【题型】填空题　【知识点】平面几何　【难度】medium
如图，将平行四边形 \(ABCD\) 绕点 \(A\) 旋转到平行四边形 \(AEFG\) 的位置，其中点 \(B\)、\(C\)、\(D\) 分别落在点 \(E\)、\(F\)、\(G\) 处，且点 \(B\)、\(E\)、\(D\)、\(F\) 在一直线上. 如果点 \(E\) 恰好是对角线 \(BD\) 的中点，那么 \(\dfrac{AB}{AD}\) 的值是 \underline{\quad\quad\quad}.

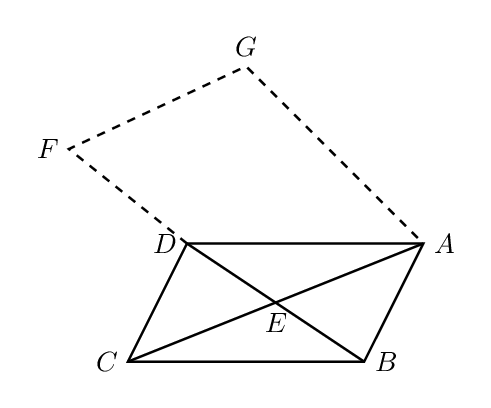
【解答】
\textbf{【答案】$\dfrac{\sqrt{2}}{2}$ / $\frac{1}{2}\sqrt{2}$}

\vspace{0.5em}

\textbf{【分析】} 本题考查旋转的性质、平行四边形的性质、等腰三角形的判定、相似三角形的判定与性质等知识，利用相似三角形的性质求解是解答的关键。

设 \(AD = 2a\)，根据平行四边形的性质和旋转性质得到 \(\angle 1 = \angle 3\)，\(AB = AE\)，利用等腰三角形的性质和三角形的外角性质得到 \(\angle AEB = \angle DAB = \angle 4\)，进而利用等角对等边可得 \(BD = AD = 2a\)，证明 \(\triangle BAE \backsim \triangle BDA\)，利用相似三角形的性质求得 \(AB = \sqrt{2}a\) 即可求解。

\vspace{0.5em}

\textbf{【详解】} 解：如图，设 \(AD = 2a\)，

\(\because\) 四边形 \(ABCD\) 为平行四边形,

\(\therefore AD \mathbin{/\!/} BC\),

\(\therefore \angle 2 = \angle 3\).

由旋转的性质得 \(\angle 1 = \angle 2\)，\(AB = AE\),

\(\therefore \angle 1 = \angle 3\)，\(\angle 4 = \angle AEB\).

\(\because \angle AEB = \angle 3 + \angle DAE\)，\(\angle DAB = \angle 1 + \angle DAE\),

\(\therefore \angle AEB = \angle DAB = \angle 4\),

\(\therefore BD = AD = 2a\).

\(\because\) 点 \(E\) 为 \(BD\) 的中点,

\(\therefore BE = a\).

\(\because \angle 1 = \angle 3\)，\(\angle 4\) 为公共角,

\(\therefore \triangle BAE \backsim \triangle BDA\),

\(\therefore \dfrac{AB}{BD} = \dfrac{BE}{BA}\)，即 \(\dfrac{AB}{2a} = \dfrac{a}{AB}\),

解得 \(AB = \sqrt{2}a\),

\(\therefore \dfrac{AB}{AD} = \dfrac{\sqrt{2}a}{2a} = \dfrac{\sqrt{2}}{2}\).

故答案为：\(\dfrac{\sqrt{2}}{2}\).
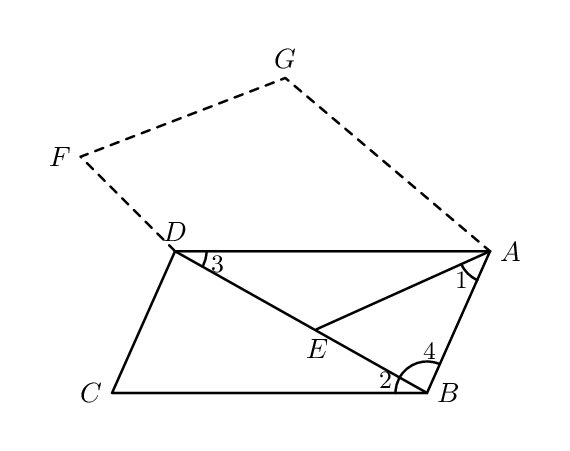